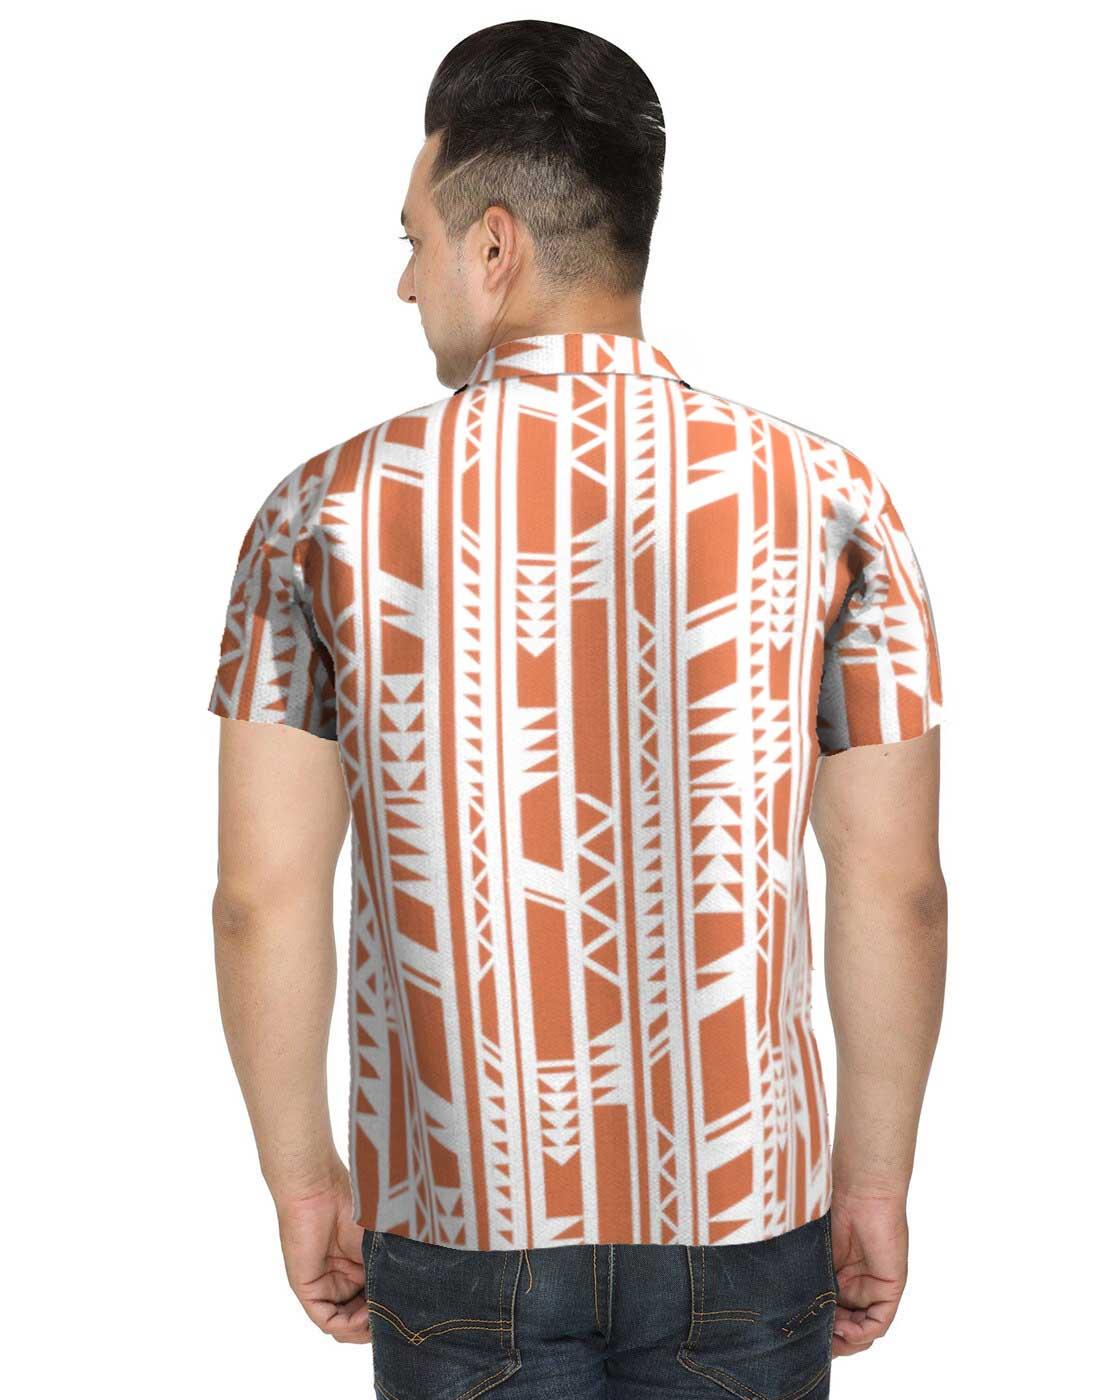
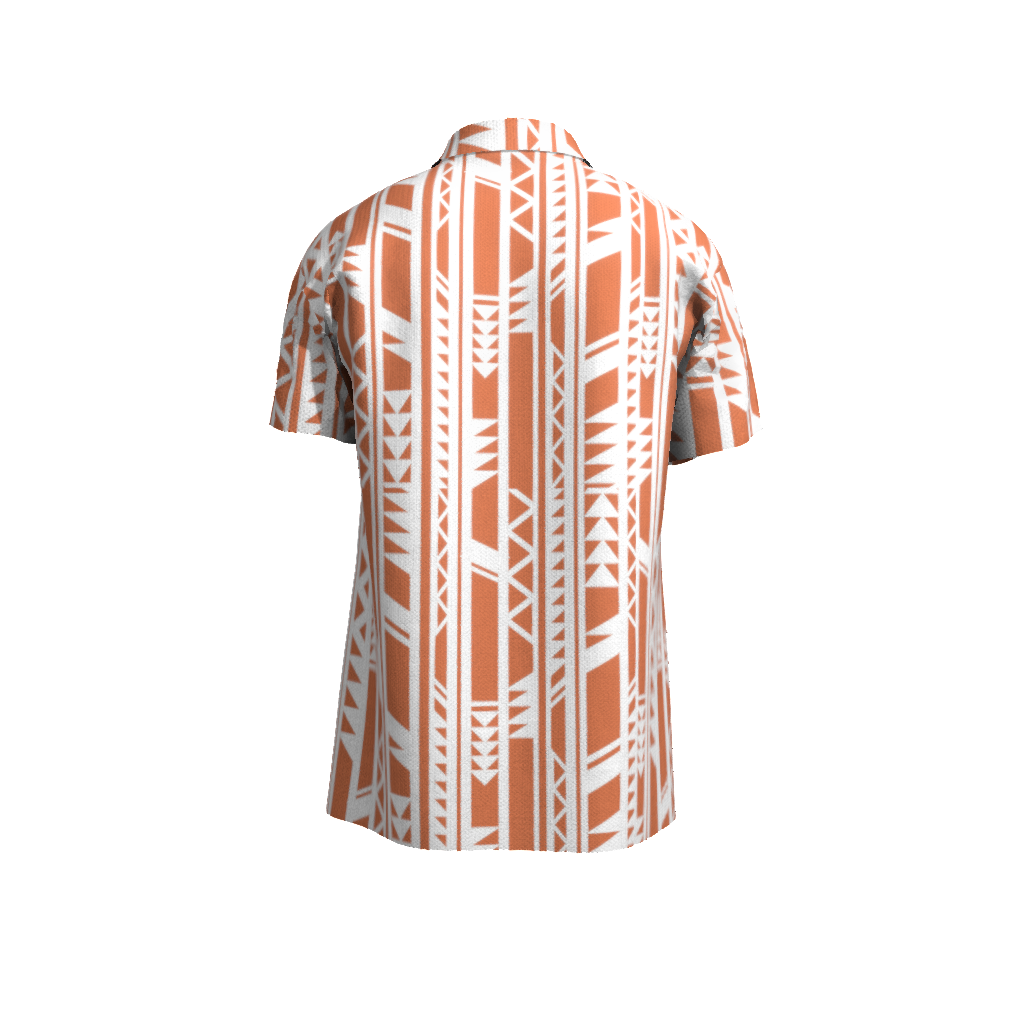
Clothing description: orange white tribal print button up tee